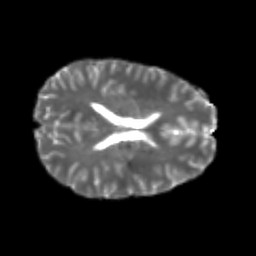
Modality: T2w
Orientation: axial
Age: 22
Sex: male
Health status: healthy
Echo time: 0.074 s